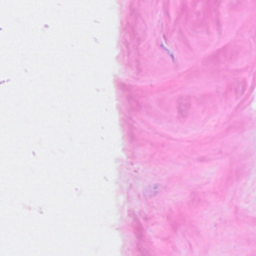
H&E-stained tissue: Breast